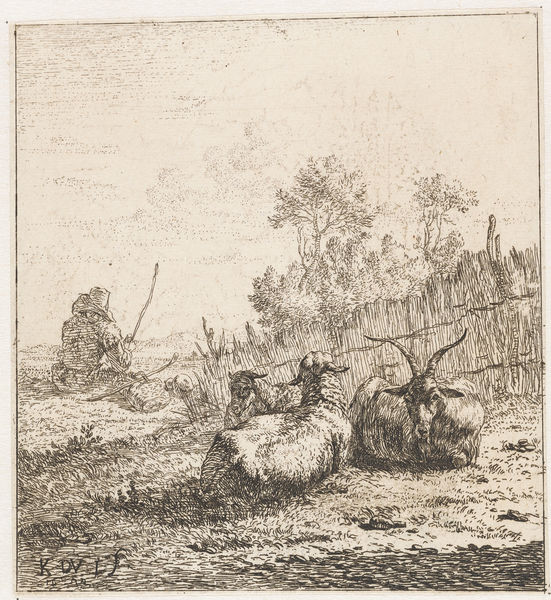
Titel: Geit en twee schapen
Künstler: Karel Dujardin
Standort: Amsterdam
Institution: Rijksmuseum
Schlagwörter: hat, men, white, black, country, clouds, man, sky, field, landscape, nature, trees, grass, drawing, paper, animals, etching, sketch, beard, fence, pasture, pastoral, signature, back, cattle, farm, river bank, figure, outdoors, horns, goat, sheep, fishing, shepard, bank, land, stick, shepherd, open, staff, goats, waiting, countryside, shrubbery, antlers, shepherder, arable land, kdvlt